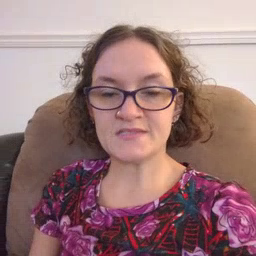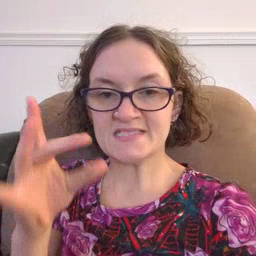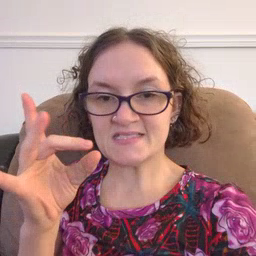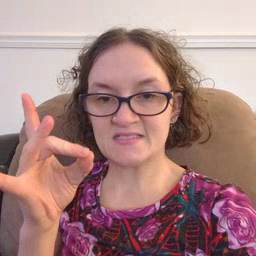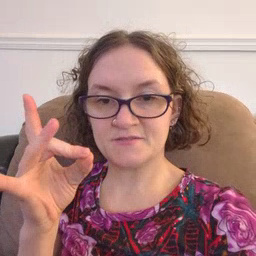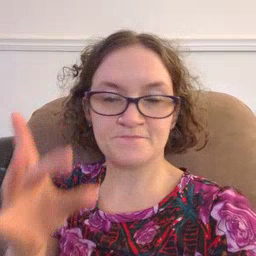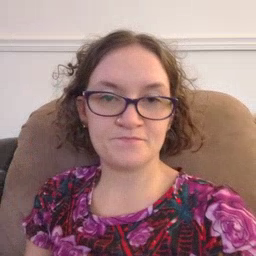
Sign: sticky